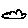
Label: cloud